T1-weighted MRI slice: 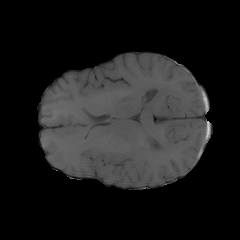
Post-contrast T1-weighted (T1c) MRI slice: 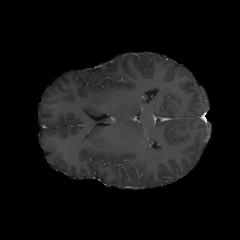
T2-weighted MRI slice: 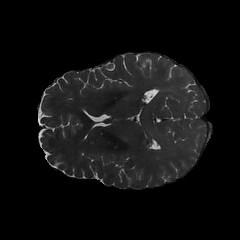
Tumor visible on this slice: yes